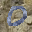
Label: 0